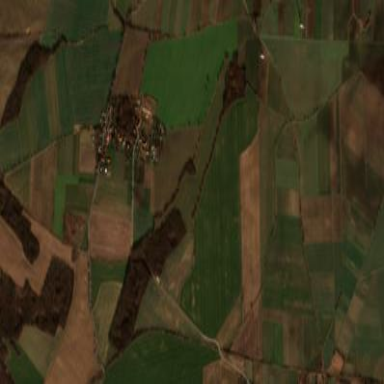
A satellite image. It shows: Picturesque farmland scene.